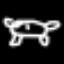
Label: frog